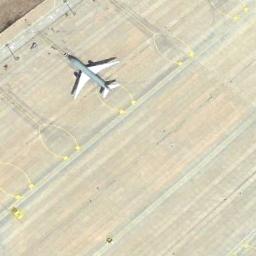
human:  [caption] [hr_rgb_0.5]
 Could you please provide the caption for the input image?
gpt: A plane parked on the airport with some yellow marks .

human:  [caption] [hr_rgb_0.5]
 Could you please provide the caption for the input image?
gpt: An airplane with a blue fuselage was on the airport .

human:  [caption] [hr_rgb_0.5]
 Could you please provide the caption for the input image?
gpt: An aircraft was parked on the light yellow ground .

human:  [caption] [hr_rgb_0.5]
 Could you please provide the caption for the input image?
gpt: There is an airplane parked on the runway .

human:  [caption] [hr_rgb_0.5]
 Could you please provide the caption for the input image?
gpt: One plane is on the marked ground .